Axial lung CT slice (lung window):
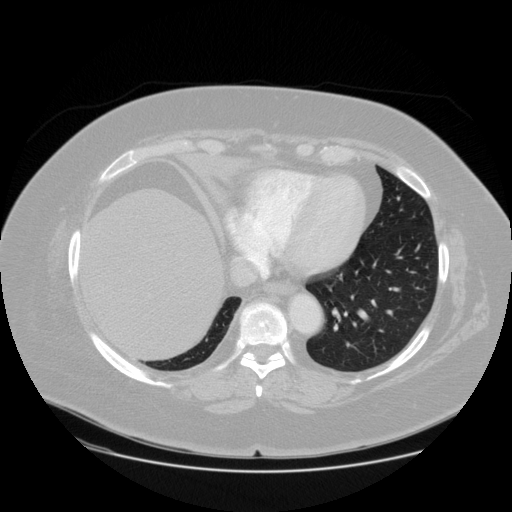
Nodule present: no